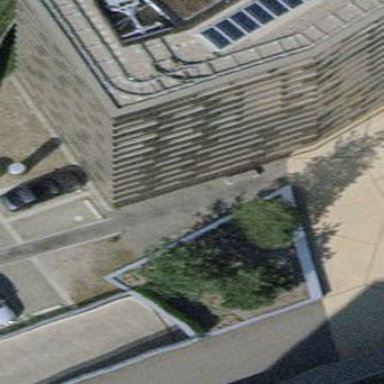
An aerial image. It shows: Residential building with brown facade.